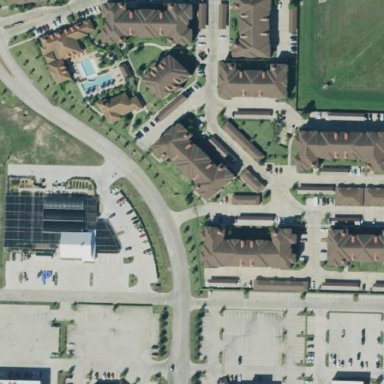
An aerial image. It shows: Residential area with apartments.